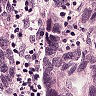
Metastatic tissue present: yes